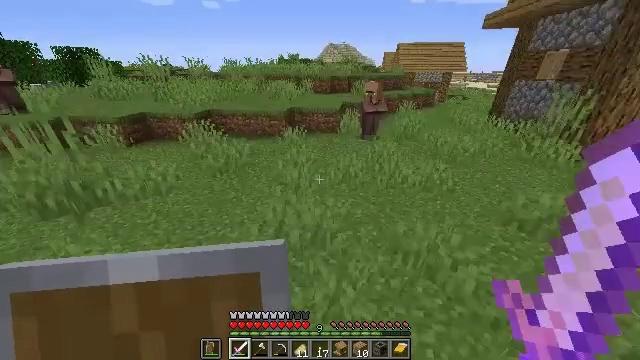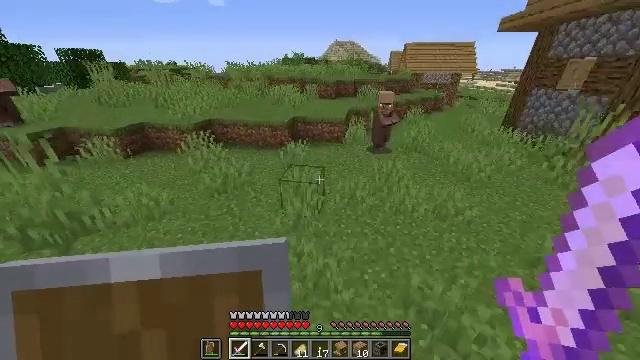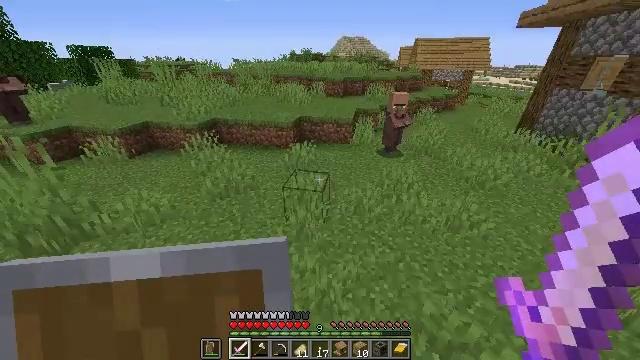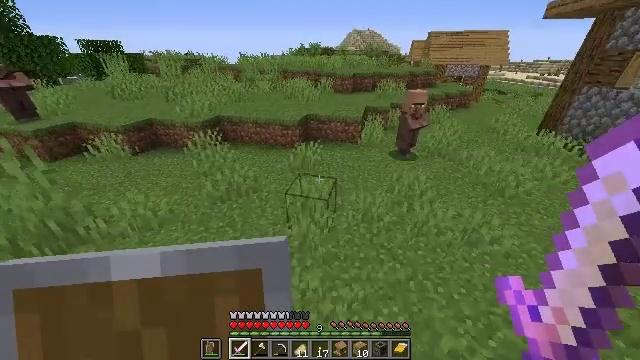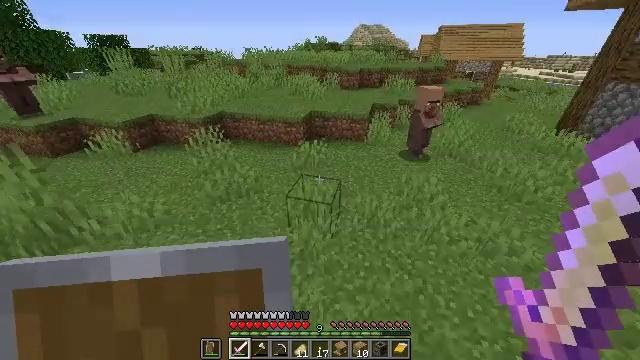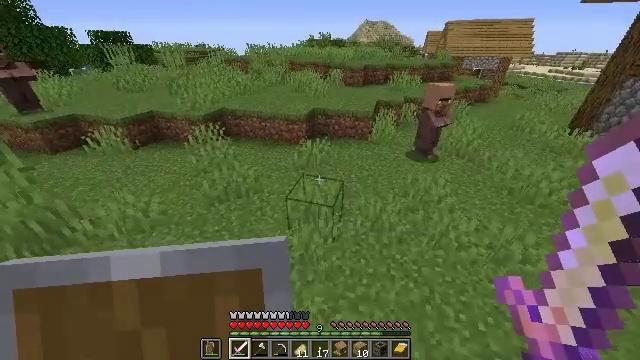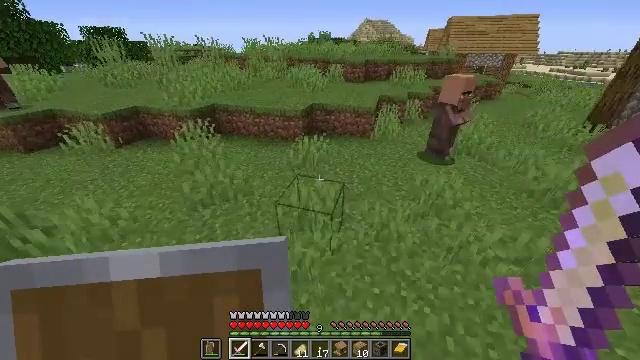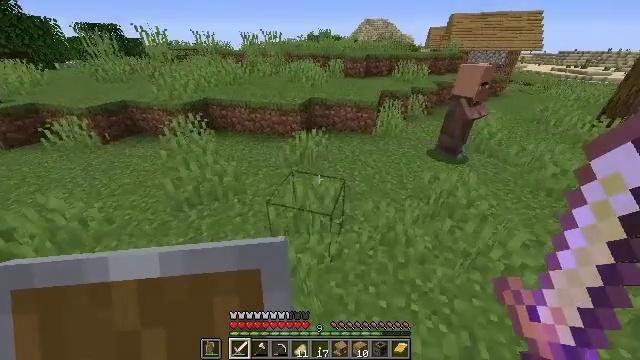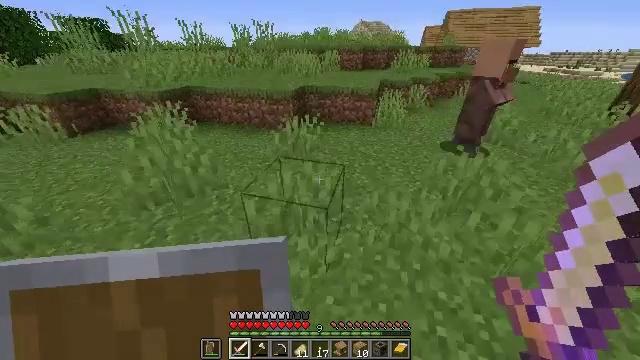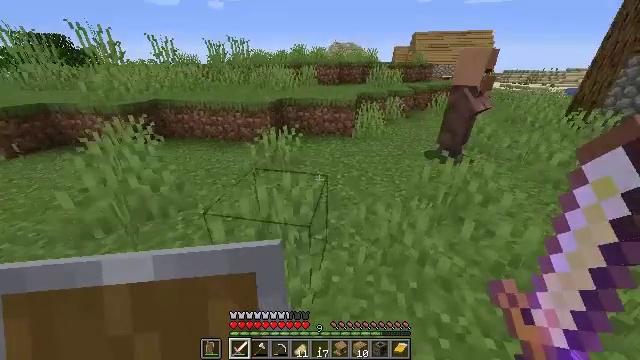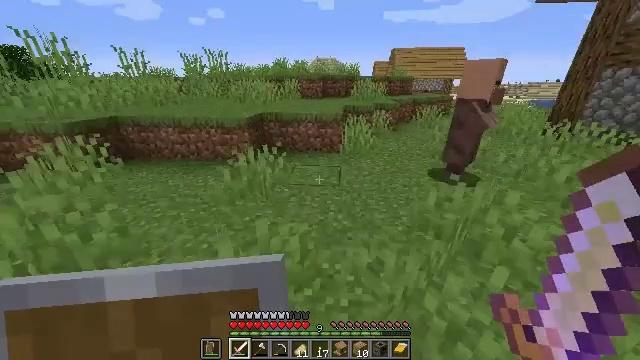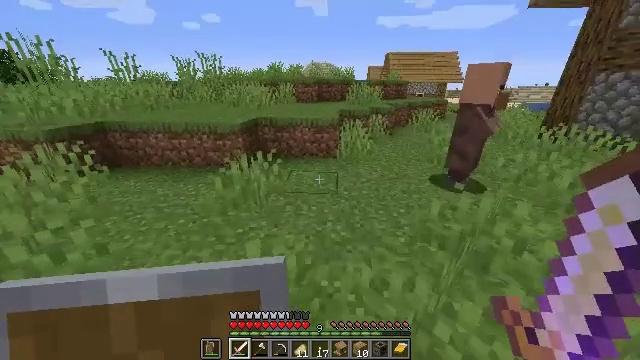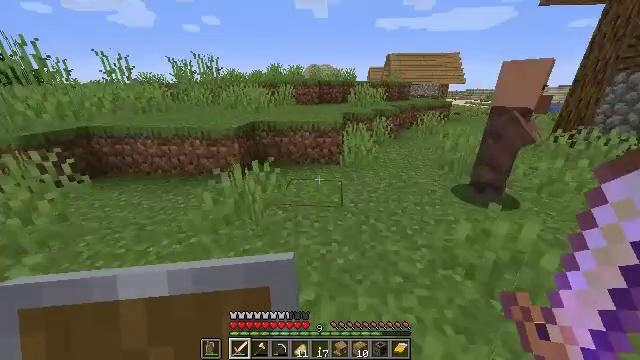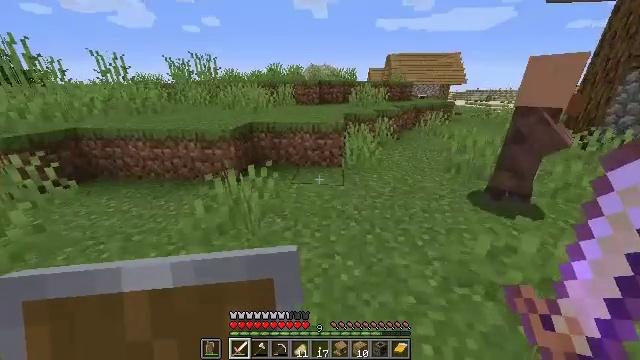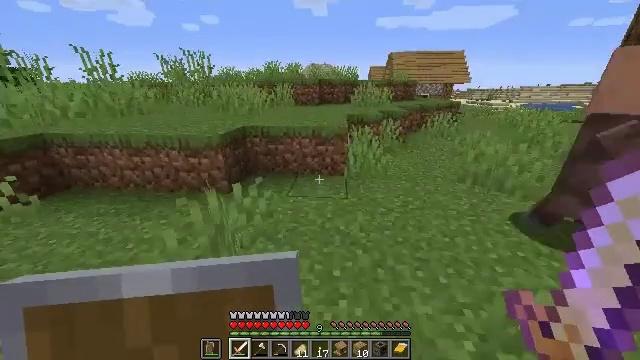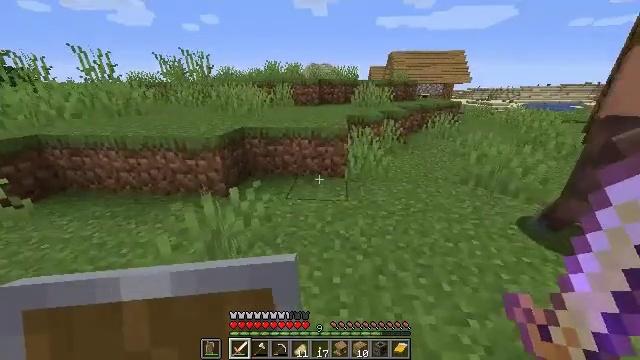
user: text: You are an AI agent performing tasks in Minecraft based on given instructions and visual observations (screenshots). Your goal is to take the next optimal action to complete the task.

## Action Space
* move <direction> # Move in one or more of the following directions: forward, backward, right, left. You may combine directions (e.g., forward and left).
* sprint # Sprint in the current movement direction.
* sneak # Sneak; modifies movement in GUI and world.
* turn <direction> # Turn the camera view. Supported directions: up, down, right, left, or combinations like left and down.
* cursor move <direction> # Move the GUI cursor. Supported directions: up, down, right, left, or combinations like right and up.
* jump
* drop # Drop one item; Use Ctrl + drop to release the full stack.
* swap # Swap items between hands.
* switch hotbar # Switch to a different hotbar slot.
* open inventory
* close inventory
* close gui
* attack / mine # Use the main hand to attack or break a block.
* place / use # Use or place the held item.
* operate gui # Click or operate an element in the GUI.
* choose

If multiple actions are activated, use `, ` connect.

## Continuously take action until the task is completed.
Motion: motion action
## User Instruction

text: Cut down the sugar cane stalks.
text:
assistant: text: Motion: move forward, turn left, jump
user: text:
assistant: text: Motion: move forward, turn left, jump
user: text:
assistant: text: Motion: move forward, turn left and down, jump
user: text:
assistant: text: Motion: move forward, turn left, jump
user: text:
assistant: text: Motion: move forward, jump
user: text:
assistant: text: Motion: move forward, jump
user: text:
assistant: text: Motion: move forward
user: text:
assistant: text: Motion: move forward, turn right
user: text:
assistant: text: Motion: move forward, turn right and up
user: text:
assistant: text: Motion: move forward, turn right and up
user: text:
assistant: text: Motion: move forward, turn right
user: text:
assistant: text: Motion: move forward
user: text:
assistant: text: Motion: move forward
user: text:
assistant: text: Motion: move forward
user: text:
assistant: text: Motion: move forward
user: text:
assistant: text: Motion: move forward
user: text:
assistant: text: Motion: move forward
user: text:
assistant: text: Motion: move forward
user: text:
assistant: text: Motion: move forward
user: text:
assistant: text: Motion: move forward
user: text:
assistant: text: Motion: move forward
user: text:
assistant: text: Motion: move forward, jump
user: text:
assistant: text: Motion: move forward, jump
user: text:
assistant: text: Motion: move forward, jump
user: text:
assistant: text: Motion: move forward, jump
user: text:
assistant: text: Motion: move forward, jump
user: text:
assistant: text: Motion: move forward, jump
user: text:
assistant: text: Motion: move forward, jump
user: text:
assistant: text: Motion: move forward, jump
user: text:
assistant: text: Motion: move forward, jump